Field crop: maize
Growth stage: 2
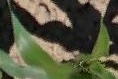
Species: maize